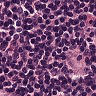
Metastatic tissue present: yes